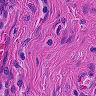
Metastatic tissue present: no